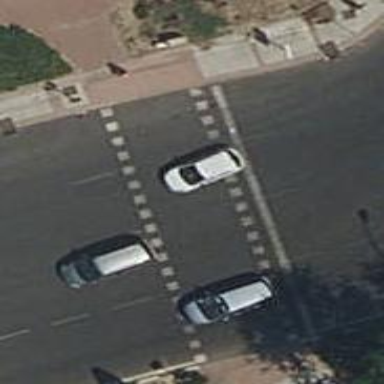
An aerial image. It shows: Road with traffic signals at crossing.